Field crop: maize
Growth stage: 2
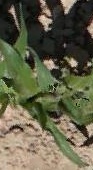
Species: maize